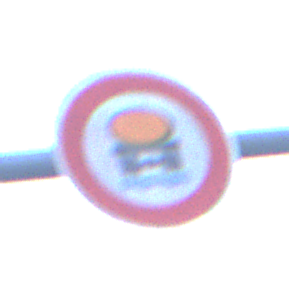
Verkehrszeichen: VerbotFahrzeugeWassergefaehrdenderLadung
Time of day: SunriseSunset
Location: Outdoor (Urban)
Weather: Clear
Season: NotSpecified
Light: Natural